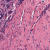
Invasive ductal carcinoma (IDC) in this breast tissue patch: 0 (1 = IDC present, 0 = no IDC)